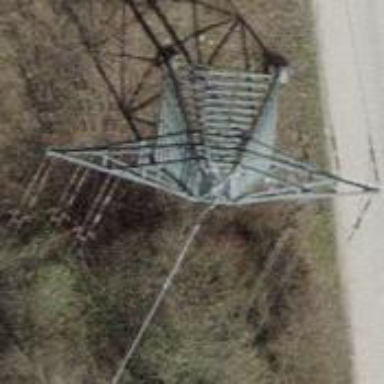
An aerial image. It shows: Power line with both single and double wires.